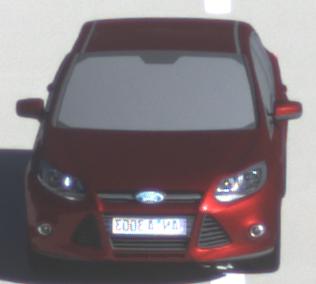
Make: Ford
Model: Focus 1.6 Ti-VCT
Detailed model: Focus (III)
Model produced from: 2011/09
Model produced until: 2014/09
Doors: 5
Color: red
Road condition: dry road
Daytime: morning or afternoon
Contrast: high contrast